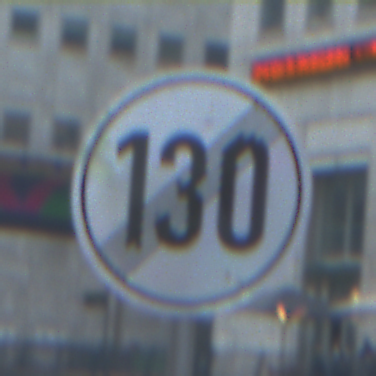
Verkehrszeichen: EndeGeschwindigkeit130
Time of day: MorningAfternoon
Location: Outdoor (Urban)
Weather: PartlyCloudy
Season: NotSpecified
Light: Natural